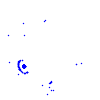
Particle: pion